Field crop: maize
Growth stage: 1
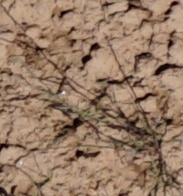
Species: lolium